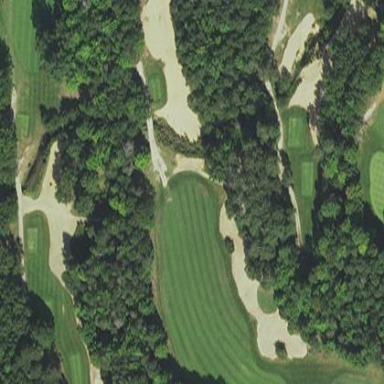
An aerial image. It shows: Golf bunker filled with natural sand.